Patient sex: M
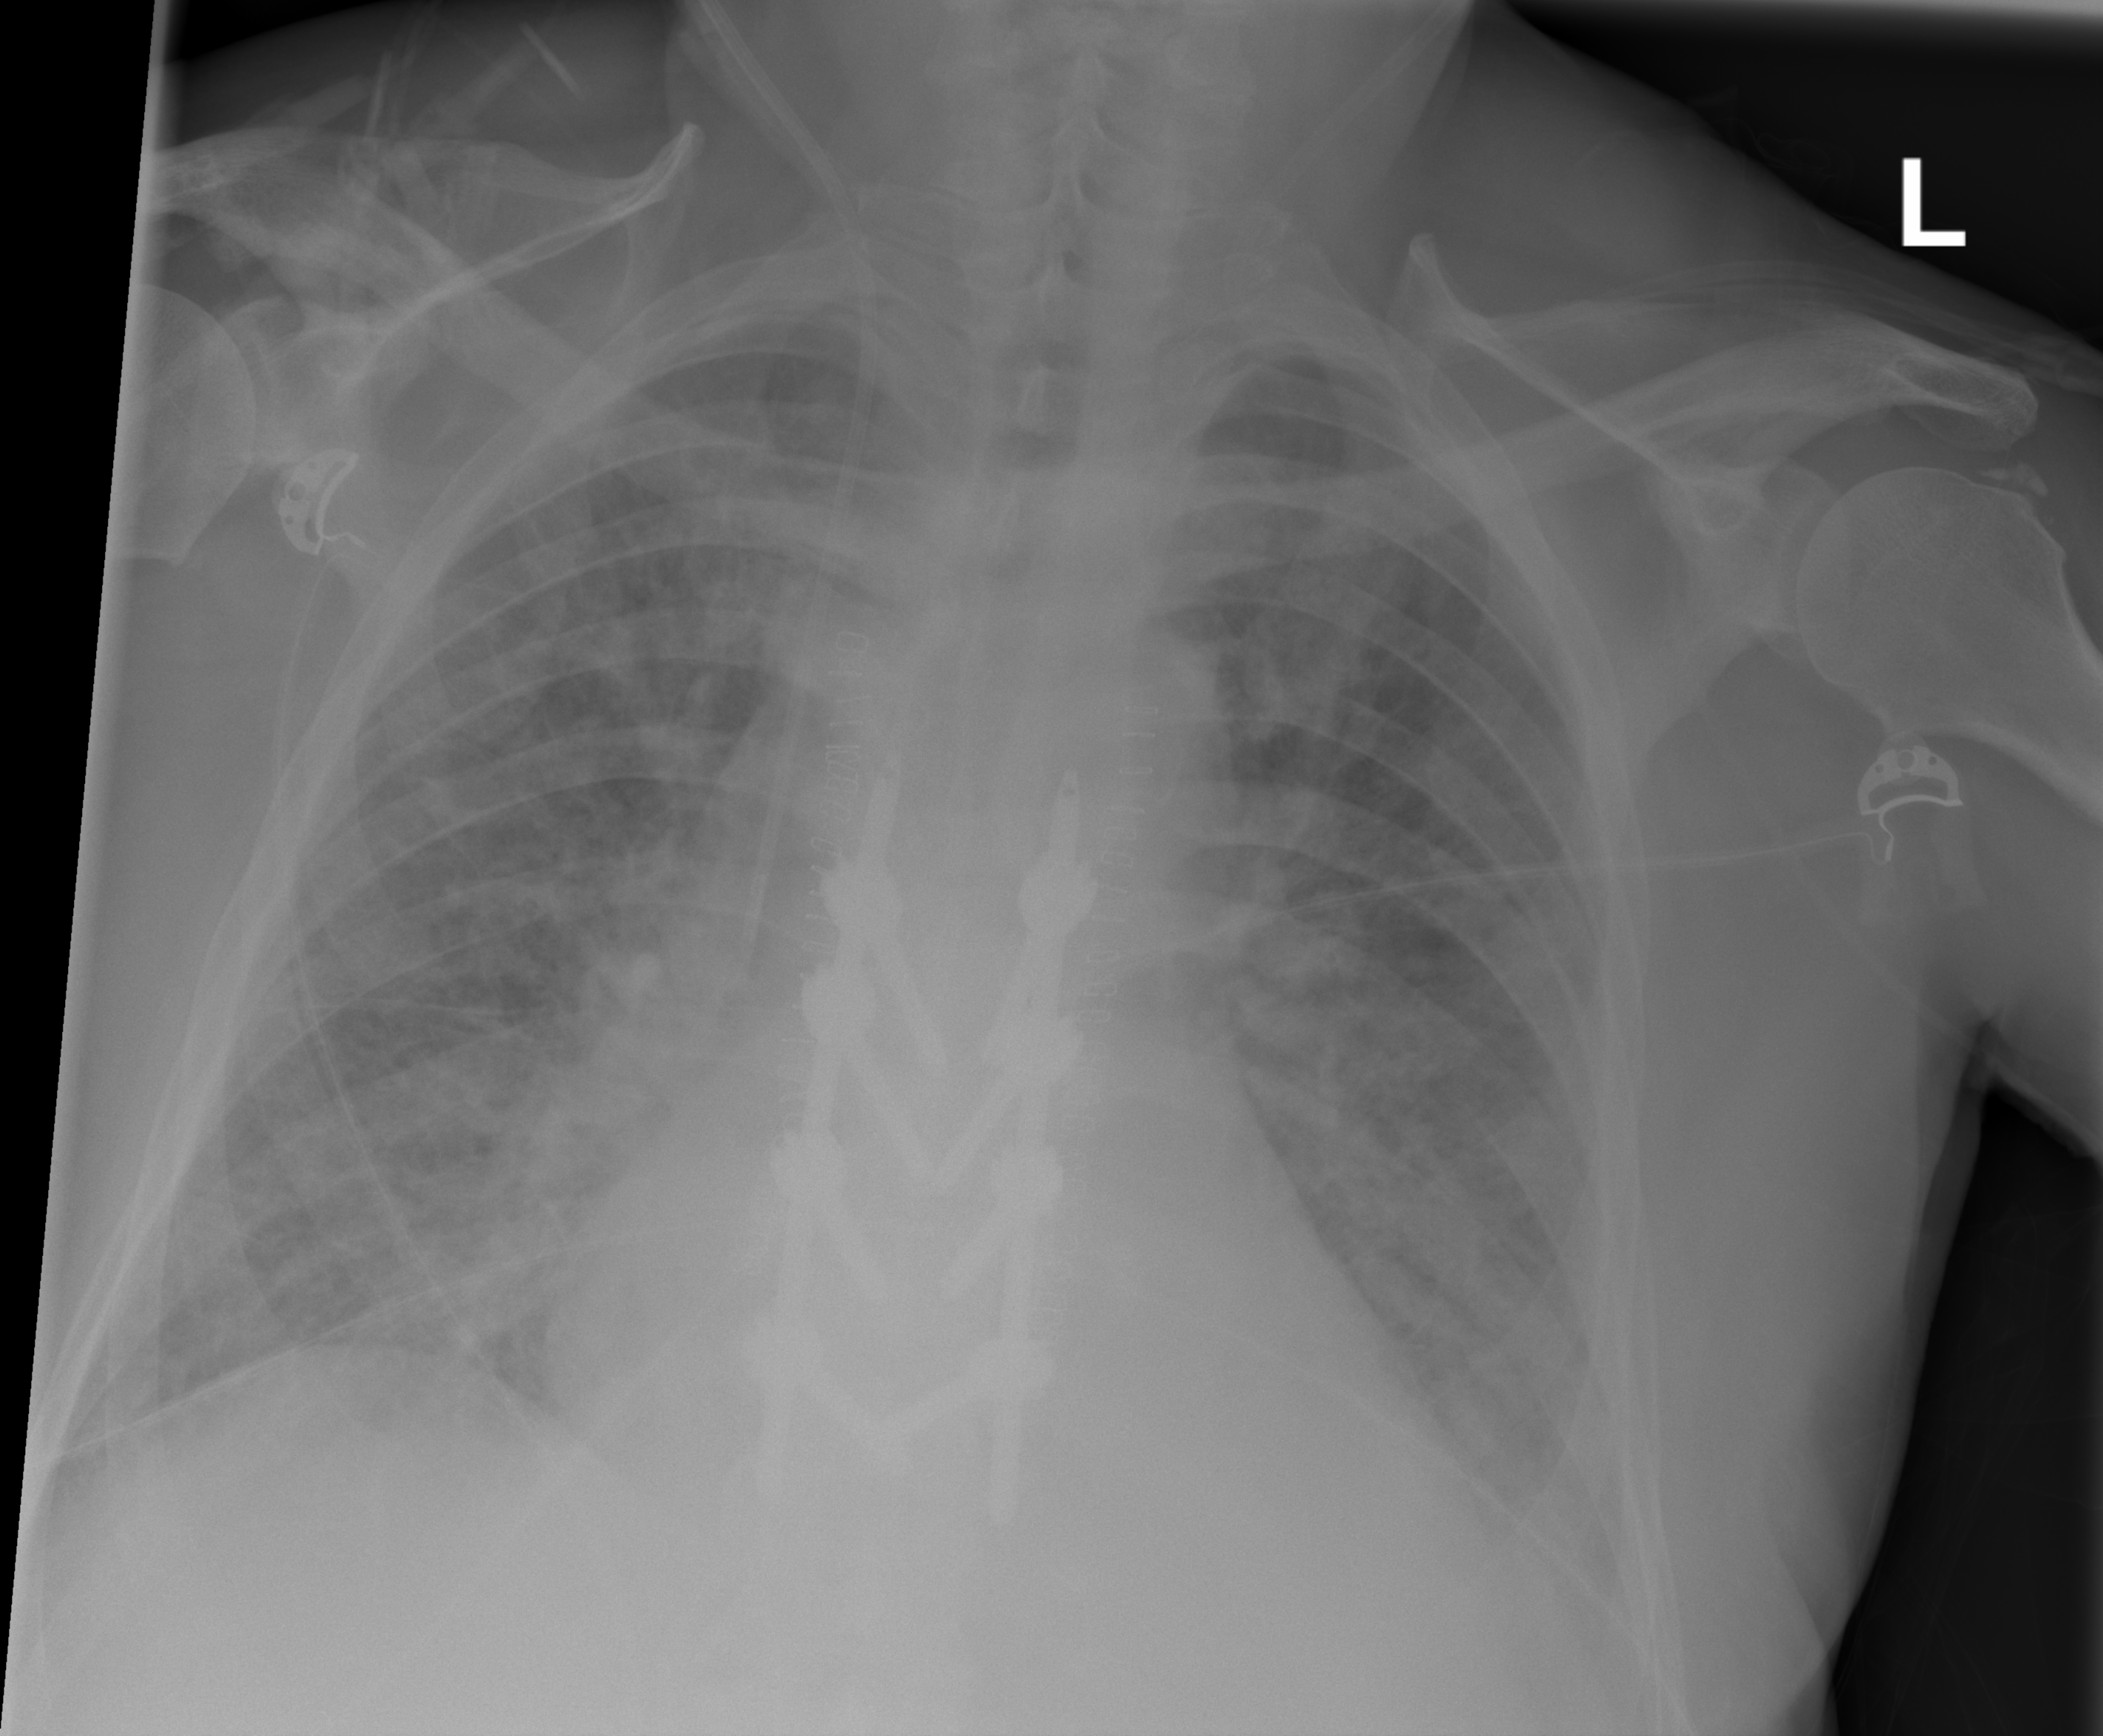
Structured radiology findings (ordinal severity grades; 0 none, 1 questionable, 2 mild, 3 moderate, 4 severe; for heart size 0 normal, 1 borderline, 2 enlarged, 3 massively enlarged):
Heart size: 2
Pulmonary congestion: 2
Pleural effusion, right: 0
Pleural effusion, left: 2
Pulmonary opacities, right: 2
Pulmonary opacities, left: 2
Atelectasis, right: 0
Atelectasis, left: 2